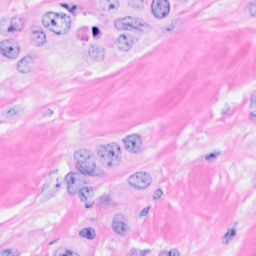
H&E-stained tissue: Breast